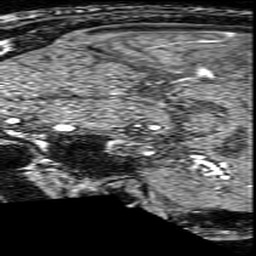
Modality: angio
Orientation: sagittal
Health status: ill
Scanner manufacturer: philips
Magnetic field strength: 3 T
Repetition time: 0.01878 s
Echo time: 0.003473 s